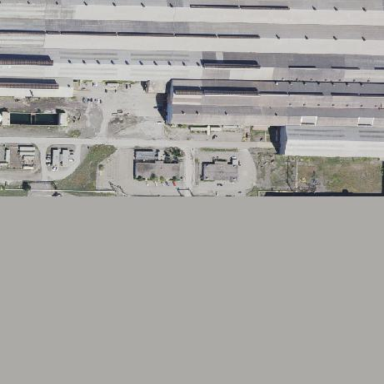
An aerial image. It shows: Industrial building being used for industrial purposes.